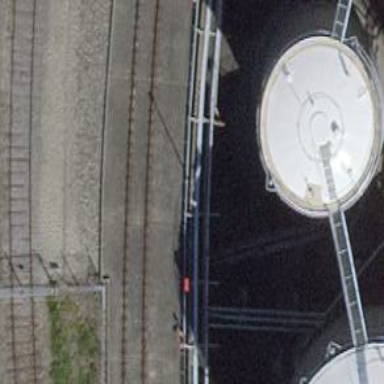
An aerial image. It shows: Building with storage tank.